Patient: sex M, age 51
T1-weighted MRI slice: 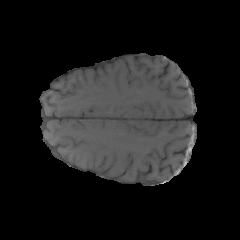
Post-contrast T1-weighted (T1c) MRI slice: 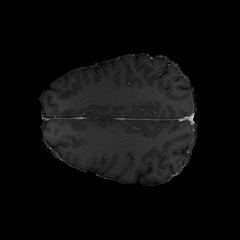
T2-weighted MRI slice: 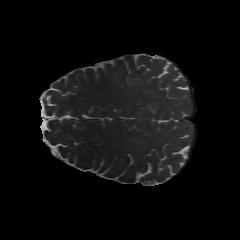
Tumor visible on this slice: yes
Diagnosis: Glioblastoma, IDH-wildtype
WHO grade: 4